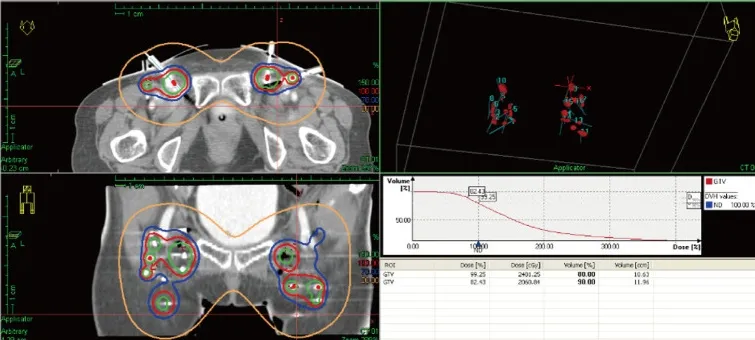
3D printed templates guide interstitial brachytherapy. (B) Three-dimensional conformal dose assessment.
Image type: radiology (ct)